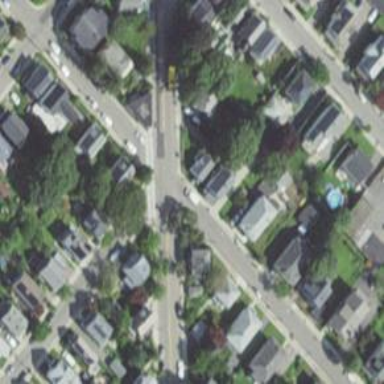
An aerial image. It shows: Road with stop sign.